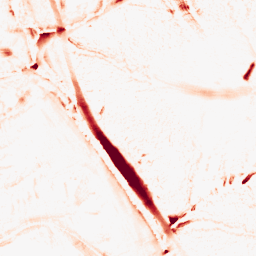
Category: morphological
Decomposition family: morphological_diamond
Decomposition parameters: operation: opening
radius: 10
Upsampling method: linear_exact
Upsampling parameters: scale: 2
Upsampling scale: 2